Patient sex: M
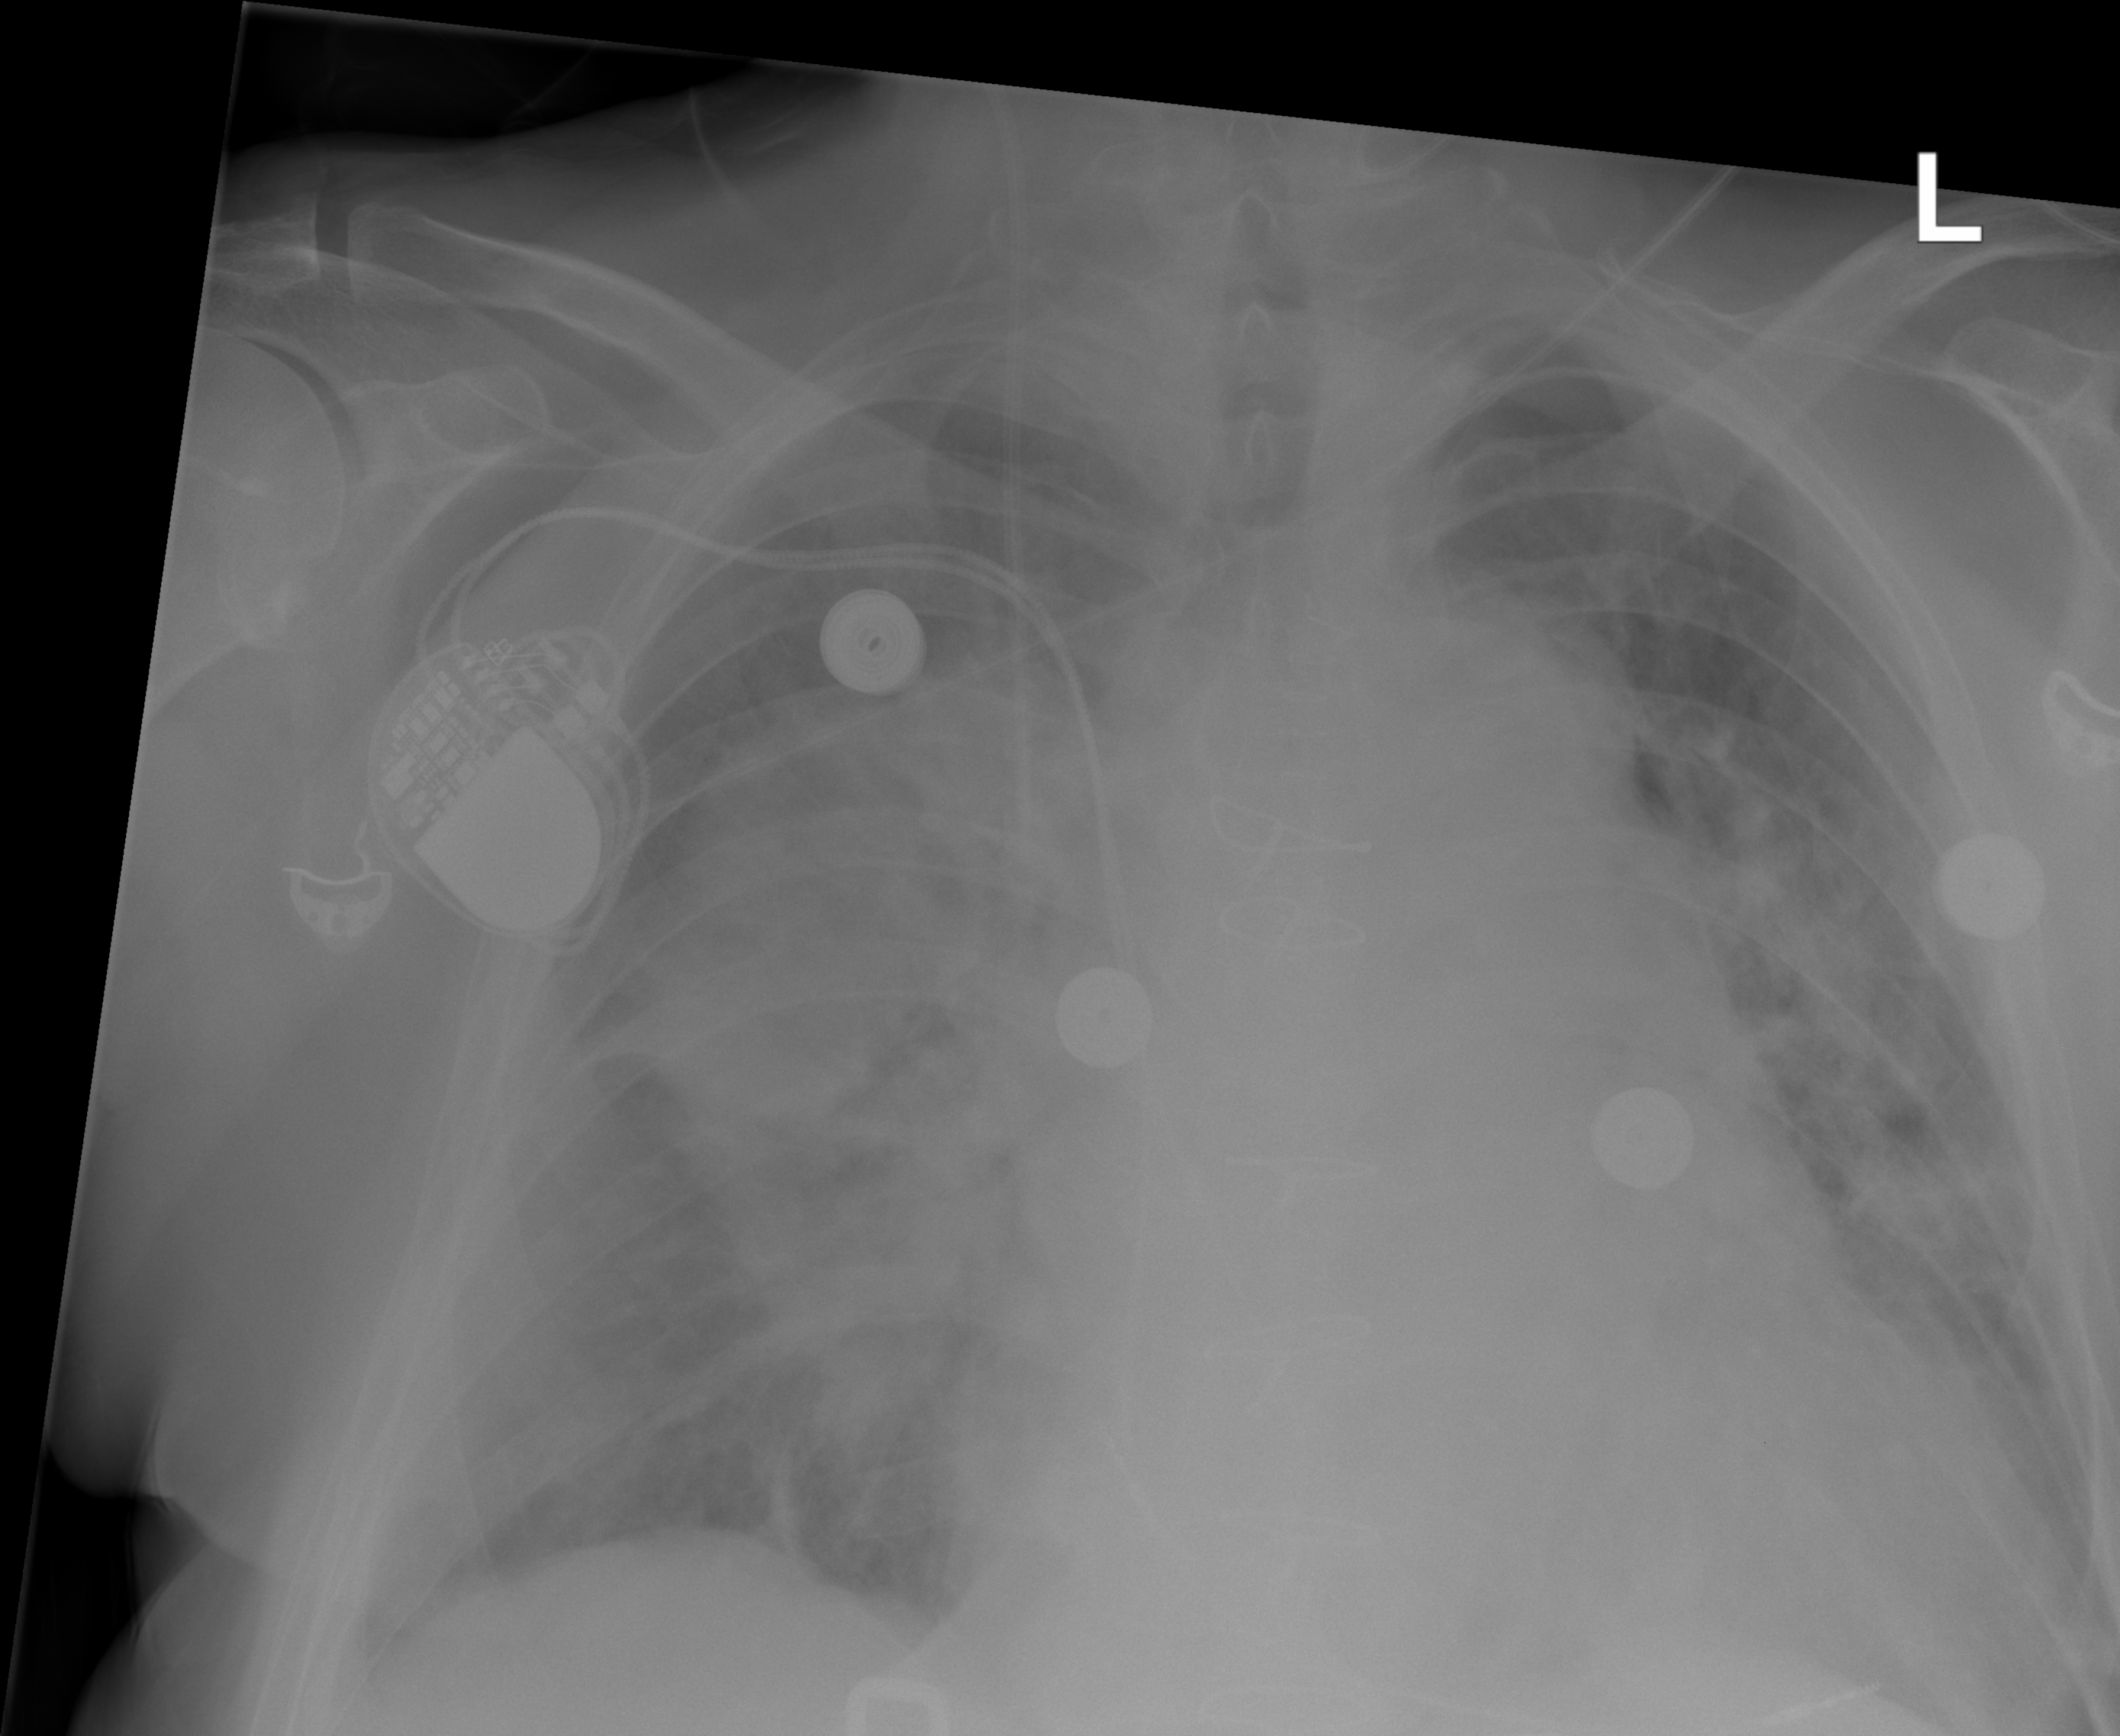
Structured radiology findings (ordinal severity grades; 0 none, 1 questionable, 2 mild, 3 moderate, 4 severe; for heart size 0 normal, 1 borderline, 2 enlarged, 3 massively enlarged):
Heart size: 2
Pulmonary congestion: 3
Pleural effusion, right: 0
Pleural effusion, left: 0
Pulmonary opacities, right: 2
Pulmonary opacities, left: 3
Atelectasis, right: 2
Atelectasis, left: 2